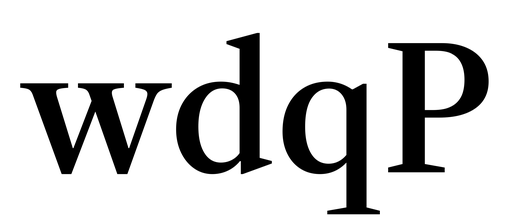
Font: LibreCaslonText_Medium